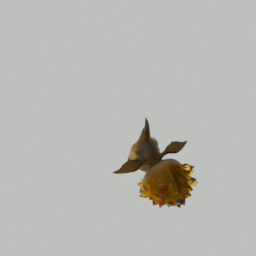
Label: animals